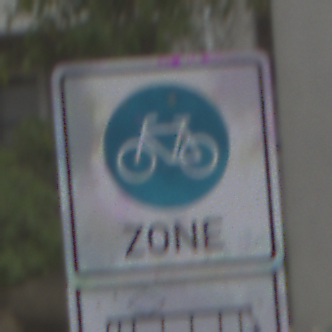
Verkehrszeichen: BeginnFahrradzone
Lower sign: MehrspurigeFahrzeugeFrei7
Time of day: Midday
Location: Outdoor (Urban)
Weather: Overcast
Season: NotSpecified
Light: Natural